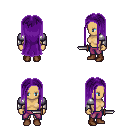
a pixel art fantasy rpg character, female body template, human, tanned skin, steel arm armor, magenta pants, purple extra-long hairstyle, brown shoes, dagger, four views (front, back, left, right), 2x2 character sprite sheet, small pixel art, hard edges, no anti-aliasing